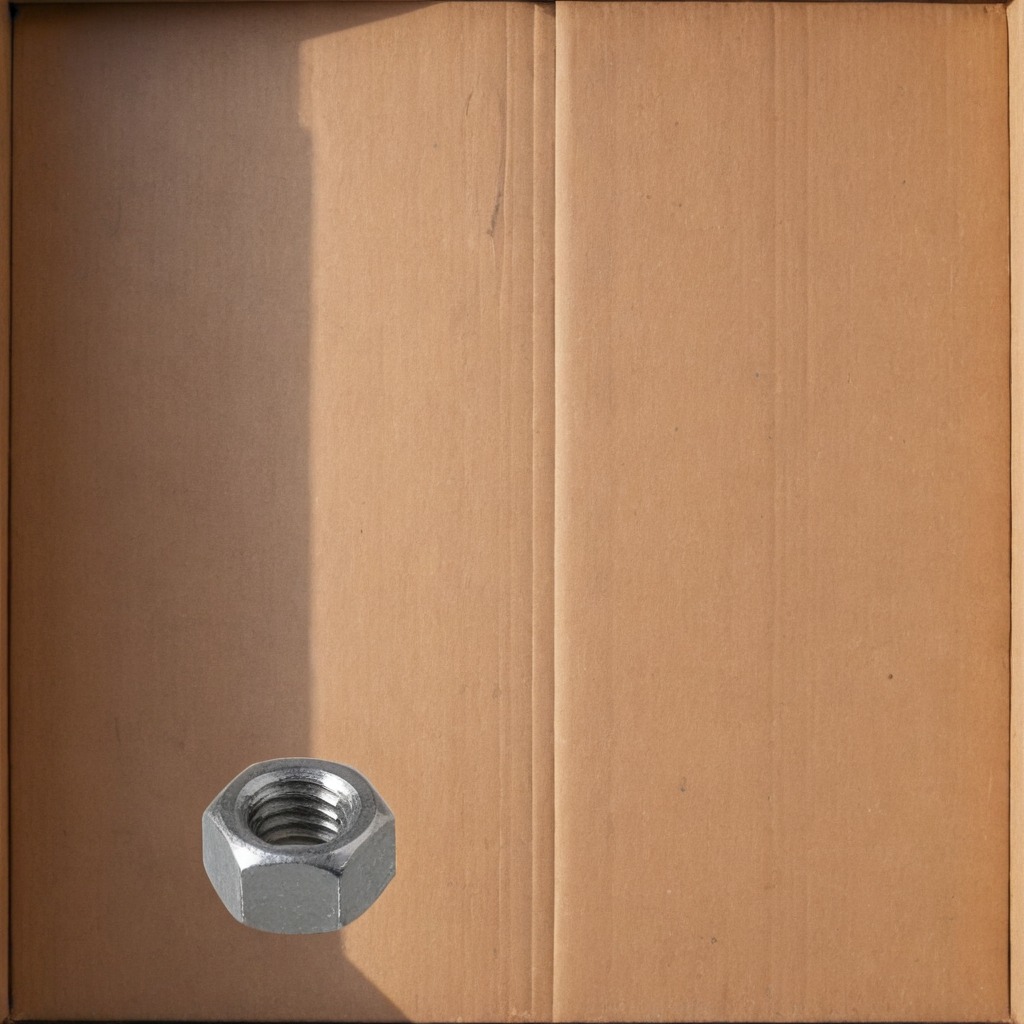
A metal nut is lying on a cardboard box surface in an outdoor workshop during daytime bright natural light soft shadows slightly creased but